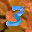
Label: 3